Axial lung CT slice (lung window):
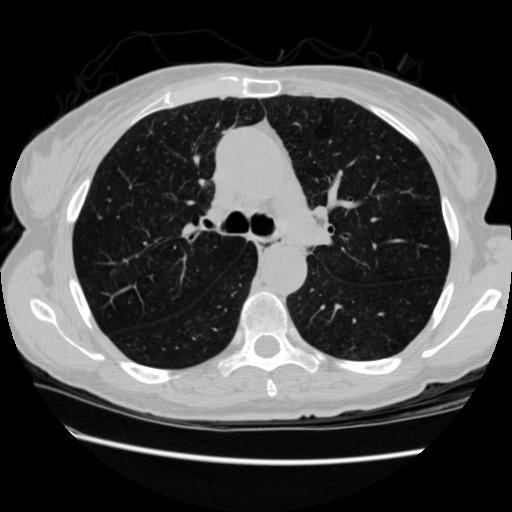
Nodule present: no